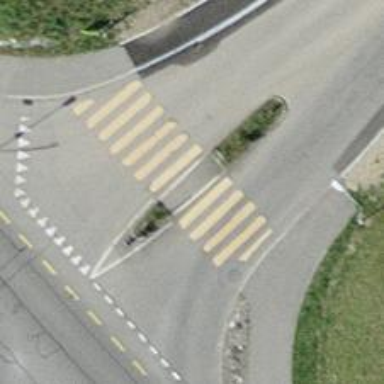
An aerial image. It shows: Marked crossing with zebra crossing island.